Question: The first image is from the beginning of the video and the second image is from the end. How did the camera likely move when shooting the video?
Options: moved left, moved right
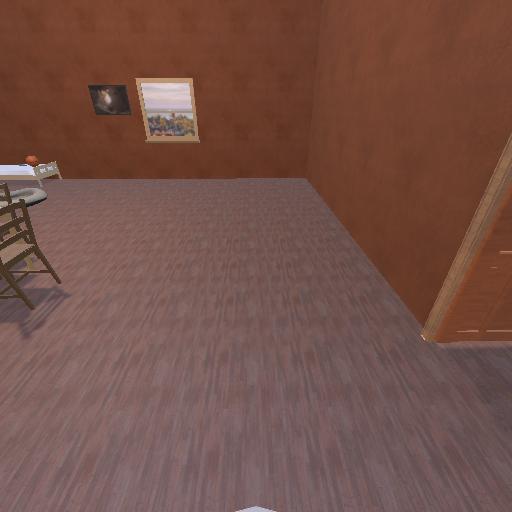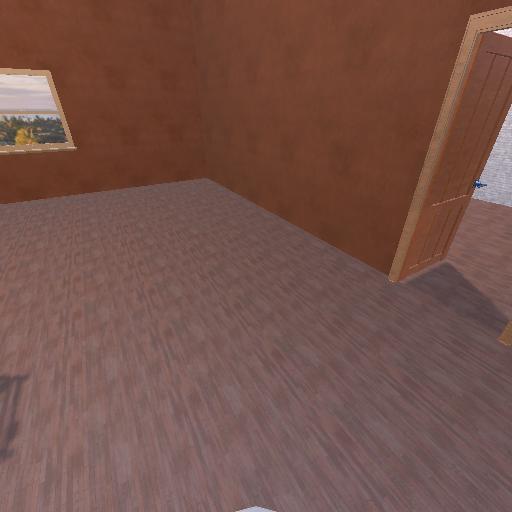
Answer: moved left